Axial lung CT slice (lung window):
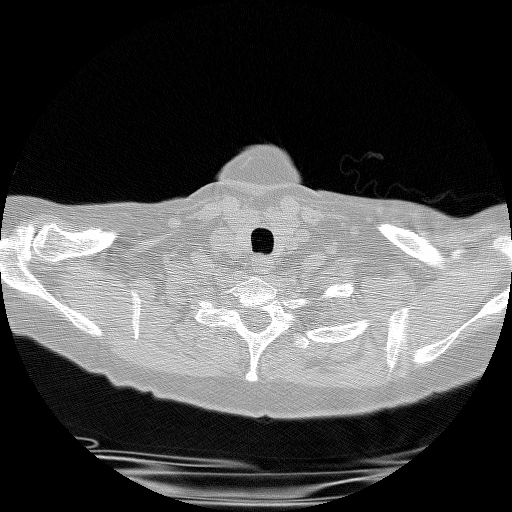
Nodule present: no